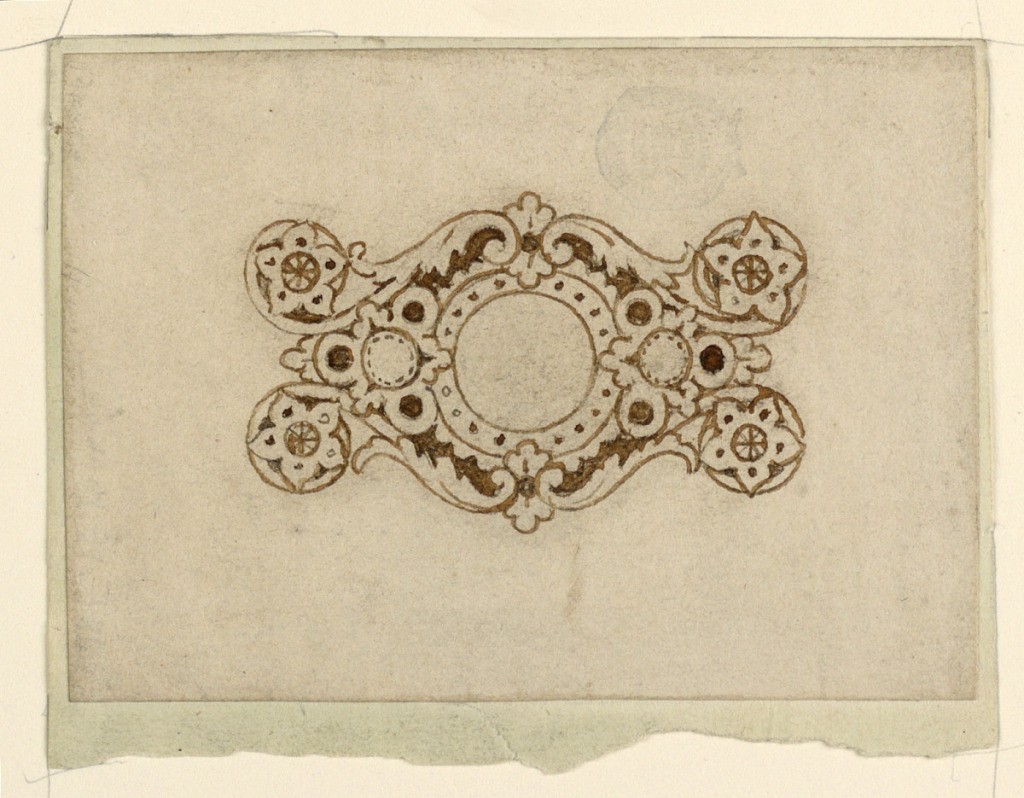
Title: Design for Brooch
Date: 1820–30
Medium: Pen and ink, brush and sepia on paper
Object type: Drawing
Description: An escutcheon with volutes. In center, a circular diamond.